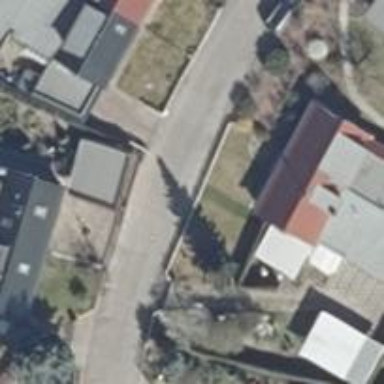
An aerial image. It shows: Asphalt road in residential area.